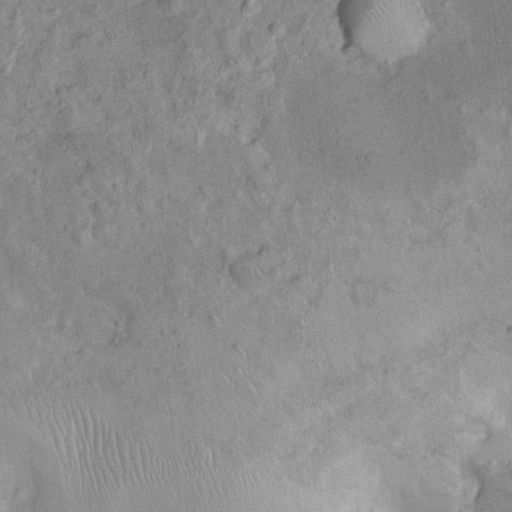
Classes present: Background, Cone